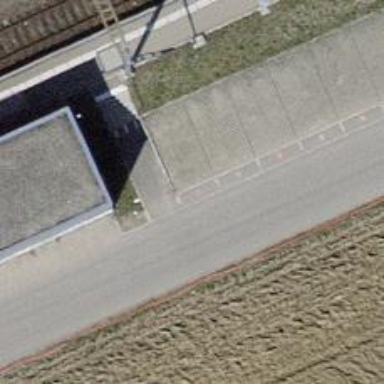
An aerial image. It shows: Parking area with paving stones surface.